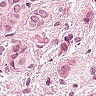
Metastatic tissue present: yes